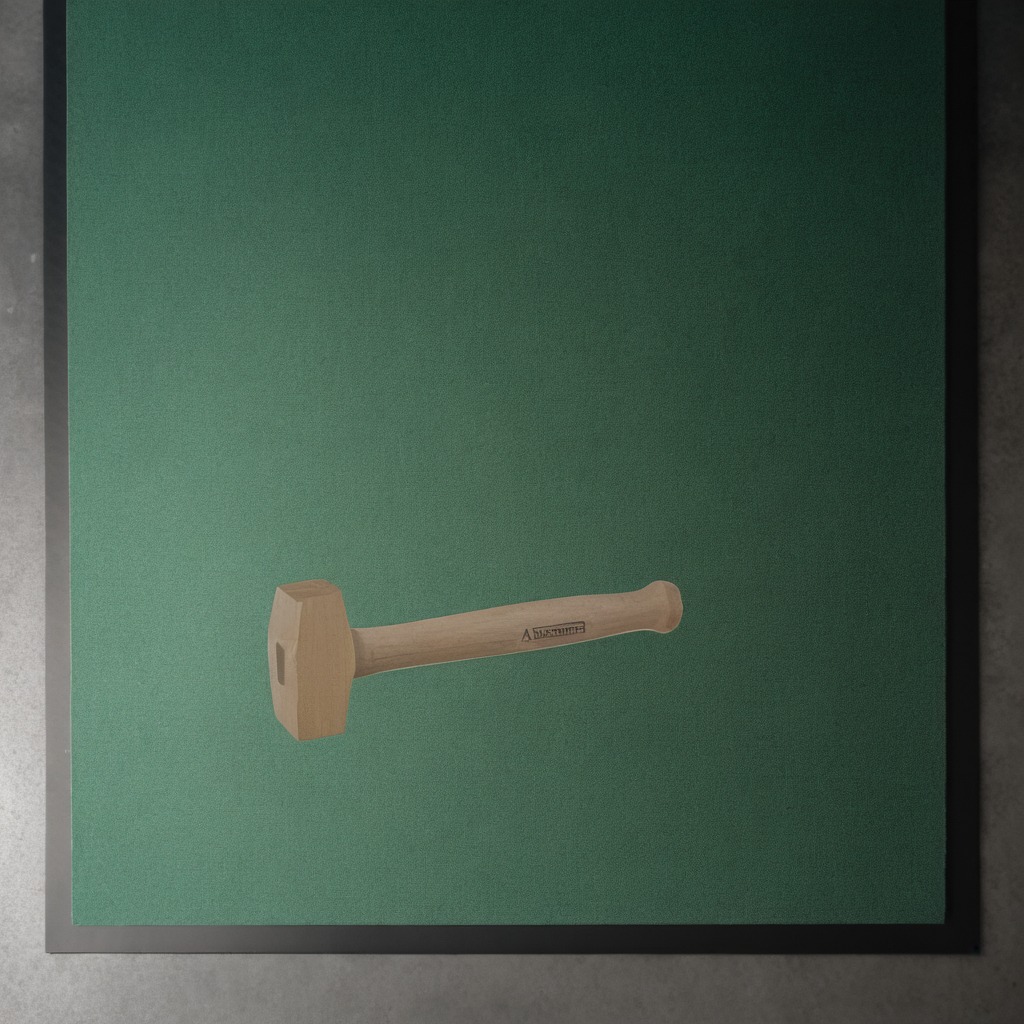
A hammer lies on the green rubber mat inside a workshop under bright overhead lighting crisp shadows high clarity worn but beneath the mat